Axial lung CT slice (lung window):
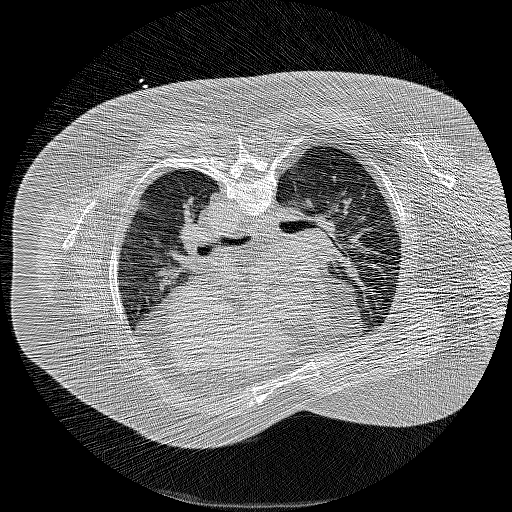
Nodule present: no